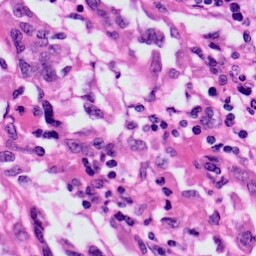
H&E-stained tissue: Skin